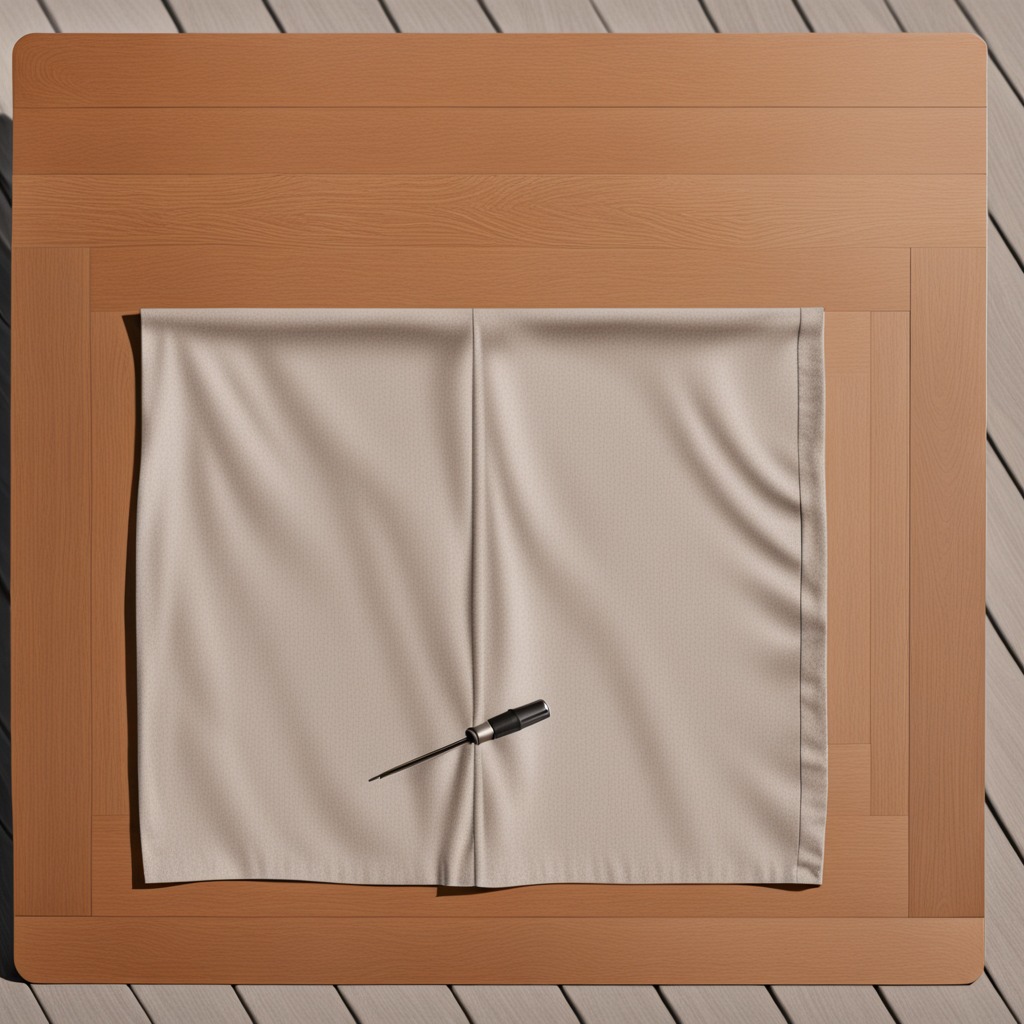
A screwdriver lies on a wooden table in an outdoor workshop during daytime bright natural light soft shadows worn but beneath the cloth.